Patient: sex F, age 65
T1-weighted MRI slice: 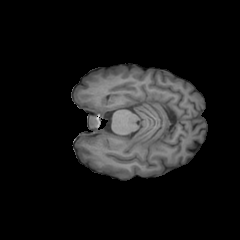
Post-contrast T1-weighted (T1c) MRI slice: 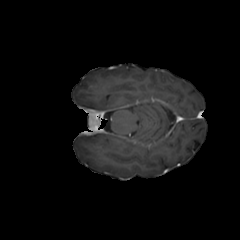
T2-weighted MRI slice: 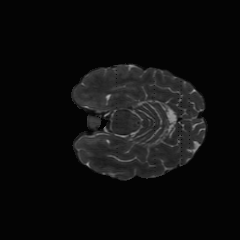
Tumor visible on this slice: no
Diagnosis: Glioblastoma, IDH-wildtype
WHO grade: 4